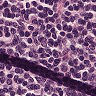
Metastatic tissue present: no